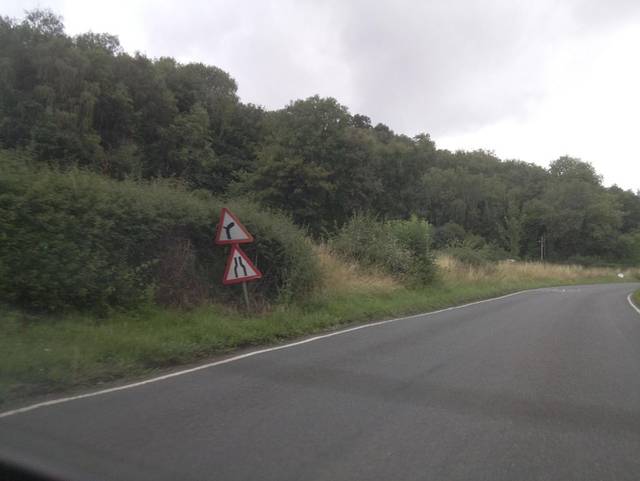
Region: United Kingdom
Coordinates: 51.86, -3.152